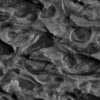
Label: not_dusty